Question: I use the default JavaFX tab pane layout

I want to display new tabs below the old ones. I don't want to display the default context menu to select which tab to display. Are there any options to change this?
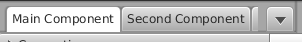
Answer: try this....change it according your need.this is default css for tab pane and their layout... i used it and work sucessfully
'''
.tab-pane
{
-fx-skin: "com.sun.javafx.scene.control.skin.TabPaneSkin";
/* -fx-tab-min-width: 4.583em; 55 */
/* -fx-tab-max-width: 4.583em; 55 */
-fx-tab-min-height: 2em; /* 24 */
-fx-tab-max-height: 2em; /* 24 */
}
.tab .tab-label
{
-fx-skin: "com.sun.javafx.scene.control.skin.LabelSkin";
-fx-background-color: transparent;
-fx-alignment: CENTER;
-fx-text-fill: -fx-text-base-color;
}
/*
.tab *.tab-label Text {
-fx-effect: dropshadow(two-pass-box , rgba(255, 255, 255, 0.4), 1, 0.0 , 0, 1);
}*/
.tab-content-area
{
-fx-background-color: -fx-control-inner-background;
-fx-padding: 0.0em; /* 0 */
/* -fx-opacity: -fx-disabled-opacity;*/
}
.tab
{
/* This is how it is done in Button, but the -1 inset caused a white line */
/* to appear beneath the tab, which looks bad, so it's taken out below. */
/* -fx-background-color: -fx-shadow-highlight-color, -fx-tab-border-color, -fx-inner-border, -fx-body-color;
-fx-background-radius: 5 5 0 0, 5 5 0 0, 4 4 0 0, 3 3 0 0;
-fx-background-insets: 0 0 -1 0, 0, 1, 2;*/
-fx-background-insets: 0, 1, 2;
-fx-background-radius: 5 5 0 0, 4 4 0 0, 3 3 0 0;
-fx-padding: 0.083333em 0.5em 0.083333em 0.5em; /* 1 6 1 6 */
/* -fx-text-fill: -fx-text-base-color;*/
}
.tab:top
{
-fx-background-color: -fx-tab-border-color, -fx-inner-border, -fx-body-color;
}
.tab:right
{
-fx-background-color: -fx-tab-border-color, -fx-inner-border-bottomup, -fx-body-color-bottomup;
}
.tab:bottom
{
-fx-background-color: -fx-tab-border-color, -fx-inner-border-bottomup, -fx-body-color-bottomup;
}
.tab:left
{
-fx-background-color: -fx-tab-border-color, -fx-inner-border, -fx-body-color;
}
.tab:hover
{
-fx-color: -fx-hover-base;
}
.tab:selected
{
/* -fx-background-color: white;*/
/* -fx-background-color: -fx-tab-border-color, -fx-inner-border, -fx-body-color;
-fx-background-radius: 5 5 0 0, 4 4 0 0, 3 3 0 0;
-fx-background-insets: 0, 1 1 0 1, 2 2 0 2;*/
-fx-background-color: -fx-tab-border-color, -fx-control-inner-background;
-fx-background-insets: 0, 1 1 0 1;
-fx-background-radius: 5 5 0 0, 4 4 0 0;
}
.tab:disabled
{
-fx-opacity: -fx-disabled-opacity;
}
.tab:disabled:hover
{
-fx-color: -fx-base;
-fx-opacity: -fx-disabled-opacity;
}
.tab-pane *.tab-header-background
{
-fx-background-color: -fx-outer-border, -fx-inner-border, derive(-fx-color, -20%);
-fx-effect: innershadow(two-pass-box , rgba(0,0,0,0.6) , 4, 0.0 , 0 , 0);
}
/*.tab-pane *.tab-header-area {*/
/* I would like to use -fx-tab-border-color here, but for some reason it */
/* just isn't the correct color, even though it works in :top above */
/* -fx-background-color: -fx-tab-border-color, lightgray;*/
/*}*/
.tab-pane:top *.tab-header-area
{
-fx-background-insets: 0, 0 0 1 0;
-fx-padding: 0.416667em 0.166667em 0.0em 0.833em; /* 5 2 0 10 */
}
.tab-pane:bottom *.tab-header-area
{
-fx-background-insets: 0, 1 0 0 0;
-fx-padding: 0 0.166667em 0.416667em 0.833em; /* 0 2 5 0 */
}
.tab-pane:left *.tab-header-area
{
-fx-background-insets: 0, 0 1 0 0;
-fx-padding: 0.833em 0.0em 0.166667em 0.416667em; /* 10 0 2 5 */
}
.tab-pane:right *.tab-header-area
{
-fx-background-insets: 0, 0 0 0 1;
-fx-padding: 0.833em 0.416667em 0.166667em 0.0em; /* 10 5 2 0 */
}
.tab-pane .headers-region
{
-fx-effect: dropshadow(two-pass-box , rgba(0,0,0,0.6) , 4, 0.0 , 0, 0);
}
/* TODO: scaling the shape seems to make it way too large */
.tab-close-button
{
-fx-background-color: -fx-mark-color;
-fx-shape: "M 0,0 H1 L 4,3 7,0 H8 V1 L 5,4 8,7 V8 H7 L 4,5 1,8 H0 V7 L 3,4 0,1 Z";
-fx-scale-shape: false;
-fx-effect: dropshadow(two-pass-box , rgba(255, 255, 255, 0.4), 1, 0.0 , 0, 1);
}
.tab-close-button:hover
{
-fx-background-color: derive(-fx-mark-color, -30%);
}
/* CONTROL BUTTONS */
.control-buttons-tab
{
-fx-background-color: -fx-tab-border-color, -fx-inner-border, -fx-body-color;
-fx-background-insets: 0, 1, 2;
-fx-background-radius: 5 5 0 0, 4 4 0 0, 3 3 0 0;
-fx-padding: 0.083333em 0.25em 0.083333em 0.25em; /* 1 3 1 3 */
}
.tab-down-button
{
-fx-background-color: transparent;
-fx-padding: 0.0em 0.416667em 0.0em 0.416667em; /* 0 5 0 5 */
}
.tab-down-button:hover
{
-fx-background-color: -fx-body-color;
-fx-color: -fx-hover-base;
}
.tab-down-button .arrow
{
-fx-background-color: -fx-mark-highlight-color, -fx-mark-color;
-fx-background-insets: 1 0 -1 0, 0;
-fx-padding: 0.238083em 0.416667em 0.238083em 0.416667em; /* 2.857 5 2.857 5 */
-fx-shape: "M 0 0 H 7 L 3.5 4 z";
}
/* FLOATING TABS CUSTOMISATION */
.tab-pane.floating *.tab-header-background {
-fx-background-color: null;
}
.tab-pane.floating *.tab-header-area
{
-fx-background-color: null;
}
.tab-pane.floating *.tab-content-area
{
-fx-background-color: -fx-tab-border-color, -fx-control-inner-background;
-fx-background-insets: 0, 1;
-fx-background-radius: 5, 4;
}
.tab-pane.floating *.tab
{
-fx-background-color: -fx-tab-border-color, -fx-inner-border, -fx-body-color;
-fx-background-insets: 0, 1, 2;
-fx-background-radius: 5 5 0 0, 4 4 0 0, 3 3 0 0;
}
.tab-pane.floating *.tab:selected
{
-fx-background-color: -fx-tab-border-color, -fx-control-inner-background;
-fx-background-insets: 0 0 -1 0, 1 1 -1 1;
-fx-background-radius: 5 5 0 0, 4 4 0 0;
}
/*.tab-pane:floating *.control-buttons-tab
{
-fx-padding: 0.083333em 0.25em 0.083333em 0.25em;
-fx-background-color: -fx-tab-border-color, -fx-inner-border, -fx-body-color;
-fx-background-radius: 5 5 0 0, 4 4 0 0, 3 3 0 0;
-fx-background-insets: 0, 1 1 0 1, 2 2 0 2;
}*/
'''